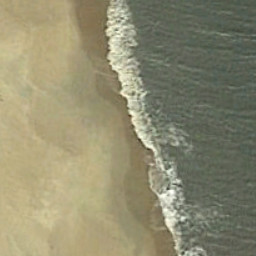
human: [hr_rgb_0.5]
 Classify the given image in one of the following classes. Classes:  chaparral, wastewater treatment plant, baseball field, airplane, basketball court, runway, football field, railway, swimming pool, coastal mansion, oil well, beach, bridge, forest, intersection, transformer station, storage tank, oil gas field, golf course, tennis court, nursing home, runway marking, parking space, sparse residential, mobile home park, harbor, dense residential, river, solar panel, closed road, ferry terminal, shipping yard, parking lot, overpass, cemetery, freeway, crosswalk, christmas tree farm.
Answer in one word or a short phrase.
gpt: beach